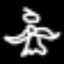
Label: angel